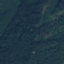
Label: Forest